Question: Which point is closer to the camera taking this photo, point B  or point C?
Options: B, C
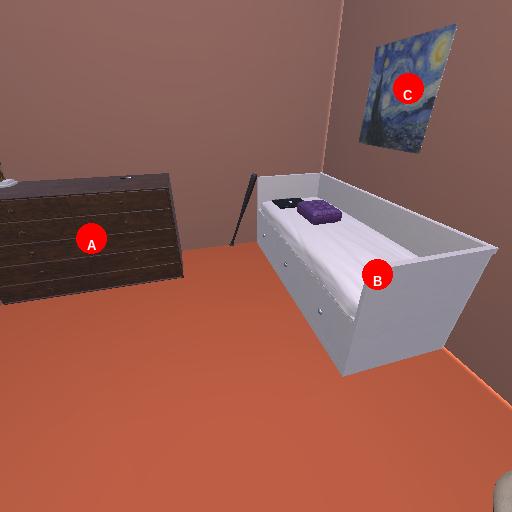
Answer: B